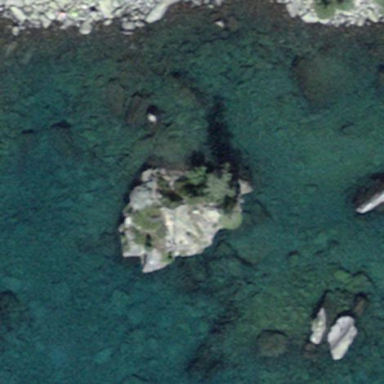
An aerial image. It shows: Islet made of bare rock.